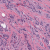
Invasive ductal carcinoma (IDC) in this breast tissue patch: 1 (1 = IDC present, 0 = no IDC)